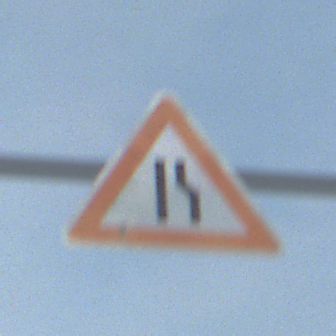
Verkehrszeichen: EinseitigVerengteFahrbahnRechts
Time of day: SunriseSunset
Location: Outdoor (Nature)
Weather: PartlyCloudy
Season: NotSpecified
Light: Natural